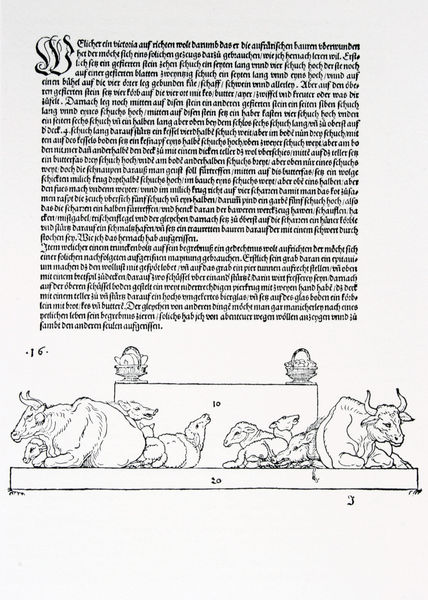
Titel: Unterweisung der Messung, 3. Buch: Von den Körpern, Gedächtnismal auf einen Sieg über aufrührerische Bauern
Künstler: Albrecht Dürer
Standort: viele Standorte
Institution: Seriendruck
Schlagwörter: wolf, köpfe, ohr, schwarz, weiss, zeichnung, obst, tier, tiere, hochformat, alt, architektur, barock, schüssel, sockel, teller, bild, horn, kühe, natur, vieh, auge, brunnen, früchte, schalen, schwanz, holzschnitt, schrift, papier, liegen, zwei, ernte, körbe, graphik, herde, kuh, rind, linien, dekoration, zahlen, korb, vasen, deutsch, podest, liegend, lamm, rinder, schaf, schlachten, schwein, buch, rechteck, liegende, druck, stich, seite, illustration, text, buchstaben, initiale, entwurf, altar, buchdruck, buchseite, skulpturen, zahl, gotisch, schreiben, mittelalter, stall, plan, opfer, hörner, absatz, nummern, emblem, heilig, bock, lämmer, schafe, ochse, ochsen, stier, stiere, indien, böcke, fraktur, nummer, altdeutsch, eber, beschreibung, kessel, kalb, europa, rüssel, wissenschaft, ochs, latein, kälber, majuskel, schrit, evangelium, inkunabel, blocksatz, satz, altertümlich, layout, althochdeutsch, drucken, linei, beuchseite, zahk, frakturschrift, mittelhochdeutsch, oche, 3, 19, 20, 16, w, 10, hürner, chse, kühe schafe, inititale